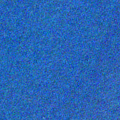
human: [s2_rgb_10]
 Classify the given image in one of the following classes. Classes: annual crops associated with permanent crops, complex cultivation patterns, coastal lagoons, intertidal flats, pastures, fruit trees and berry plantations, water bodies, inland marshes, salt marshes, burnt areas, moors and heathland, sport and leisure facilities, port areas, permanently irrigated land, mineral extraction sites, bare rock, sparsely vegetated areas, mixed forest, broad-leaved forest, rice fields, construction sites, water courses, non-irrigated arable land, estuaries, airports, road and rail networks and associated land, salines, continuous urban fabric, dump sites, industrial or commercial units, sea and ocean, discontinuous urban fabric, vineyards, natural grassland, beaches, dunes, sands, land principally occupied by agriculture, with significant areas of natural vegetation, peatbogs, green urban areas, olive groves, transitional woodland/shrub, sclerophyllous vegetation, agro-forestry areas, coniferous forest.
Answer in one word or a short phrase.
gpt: sea and ocean